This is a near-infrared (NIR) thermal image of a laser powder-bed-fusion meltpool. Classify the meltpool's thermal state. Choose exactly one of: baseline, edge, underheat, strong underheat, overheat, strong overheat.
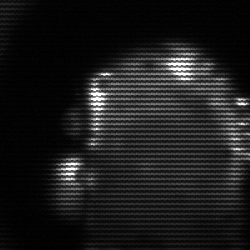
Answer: baseline